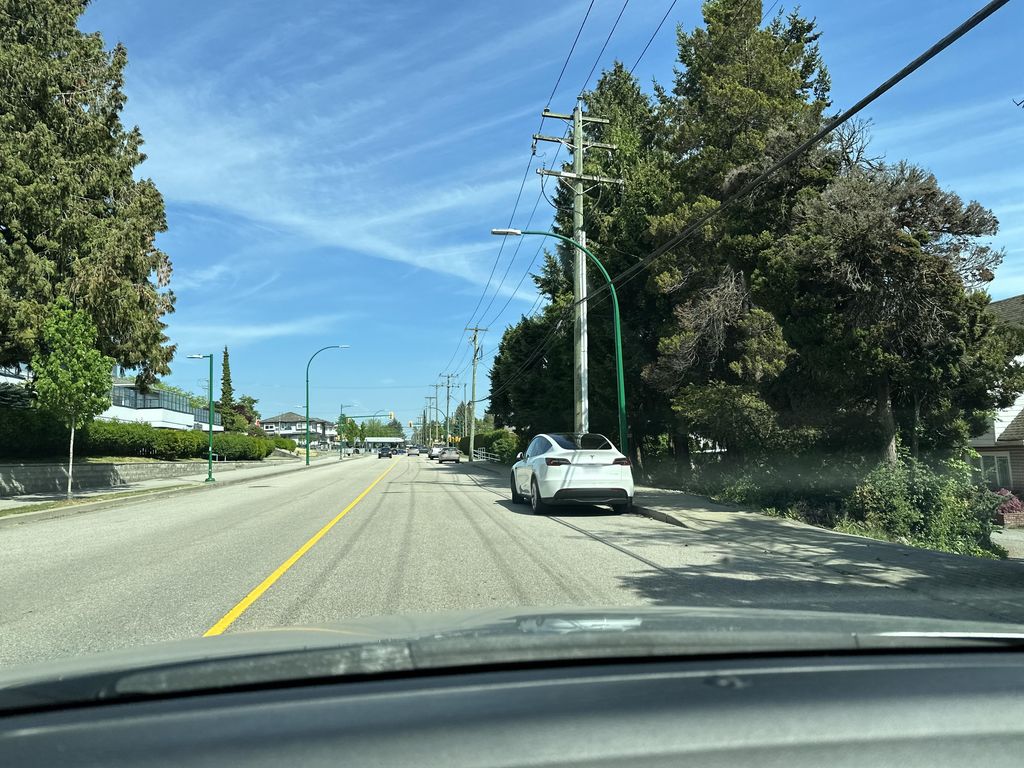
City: vancouver